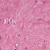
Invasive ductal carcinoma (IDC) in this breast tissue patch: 0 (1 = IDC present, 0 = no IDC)